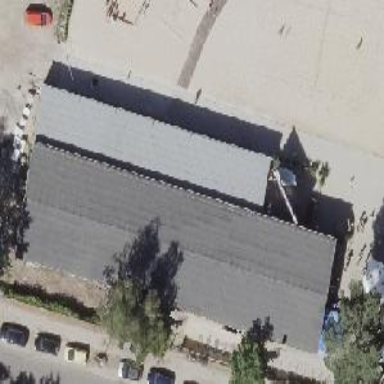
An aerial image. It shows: Commercial building with gabled roof.